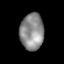
Tissue: prostate
Cell type: T cells
Senescence score: 0.335
Nuclear area (px): 855
Mean DAPI intensity: 138.474